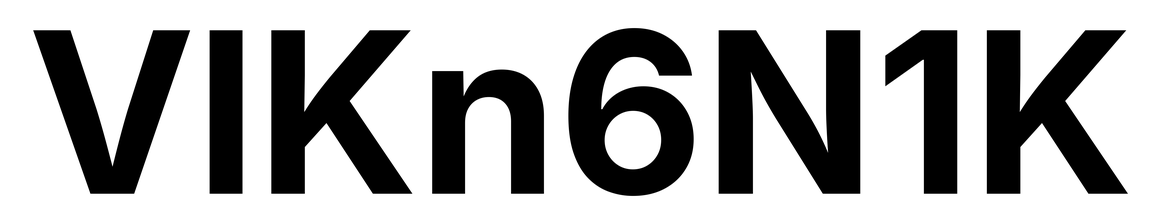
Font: Inter_Bold